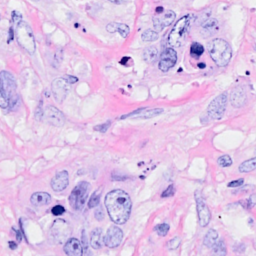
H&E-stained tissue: Breast